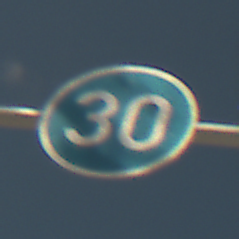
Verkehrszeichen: VorgeschriebeneMindestgeschwindigkeit
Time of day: Midday
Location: Outdoor (Beach)
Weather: PartlyCloudy
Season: NotSpecified
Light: Natural